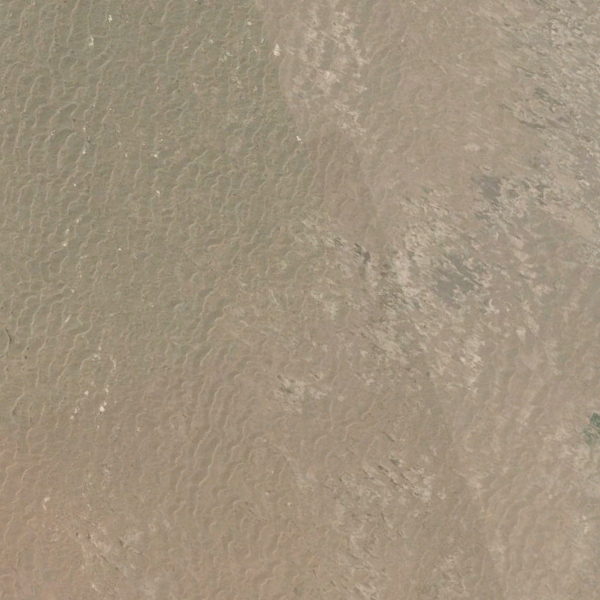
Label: Desert